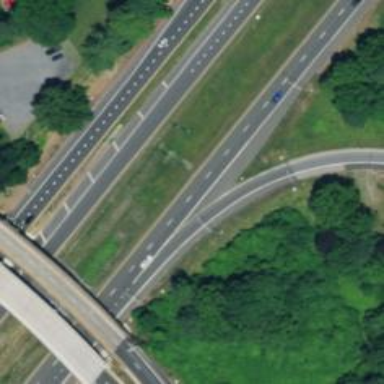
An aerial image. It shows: Motorway junction.